Brain MRI, t1w sequence, axial 2D slice.
Patient: age 38, sex F, weight 78 kg, height 1.78 m
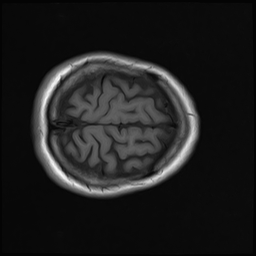